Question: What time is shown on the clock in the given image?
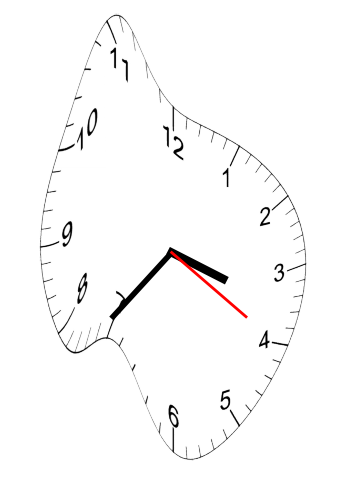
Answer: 03:36:20